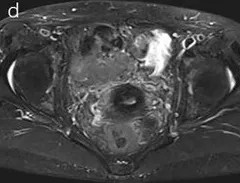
(D-F) Re-examination images of the patient 1 year after the end of treatment showed that the lesion was not visible, and the efficacy evaluation was CR.
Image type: radiology (mri)